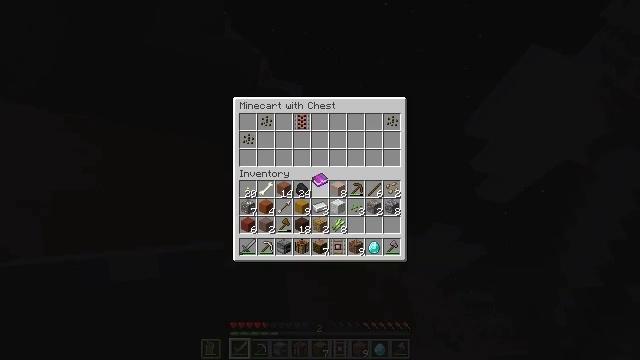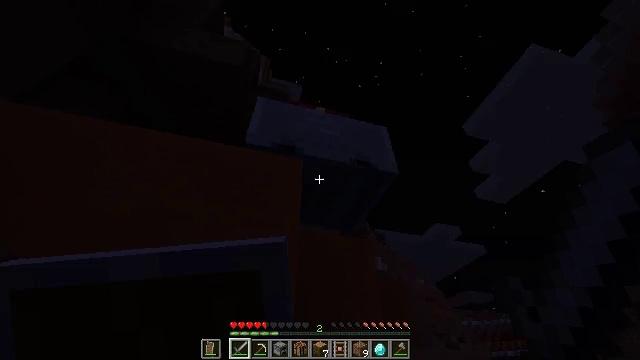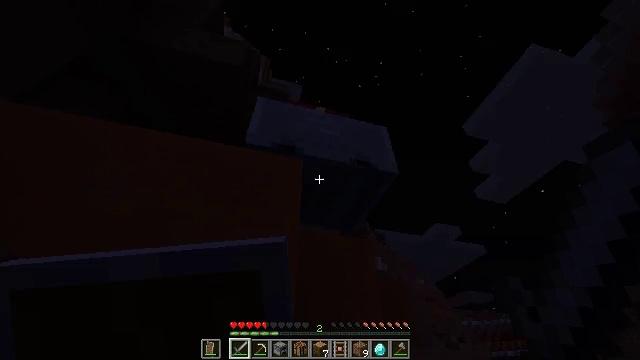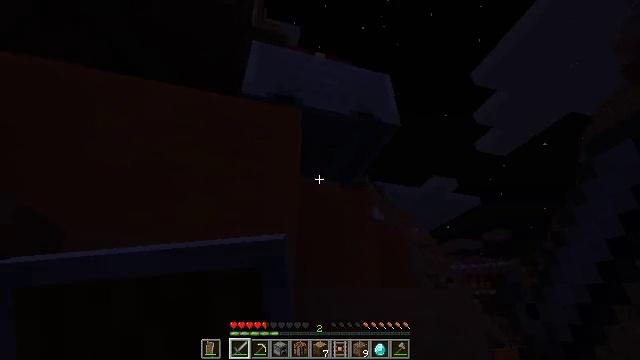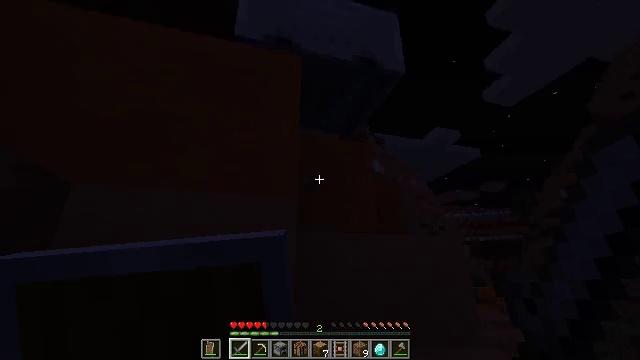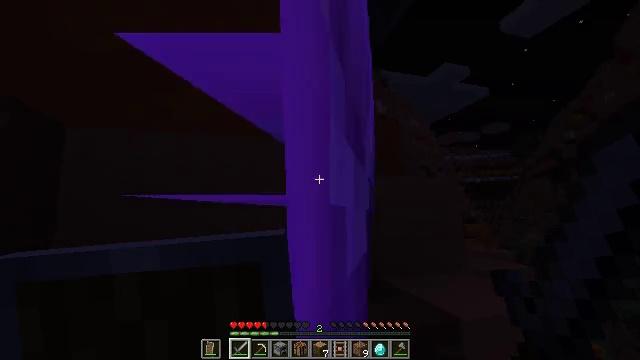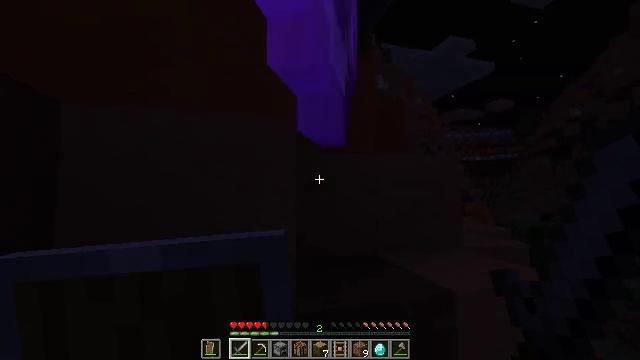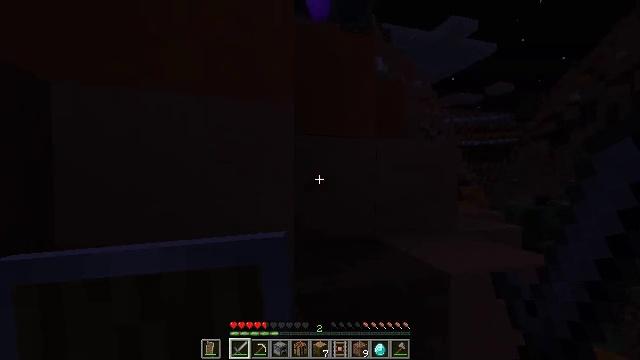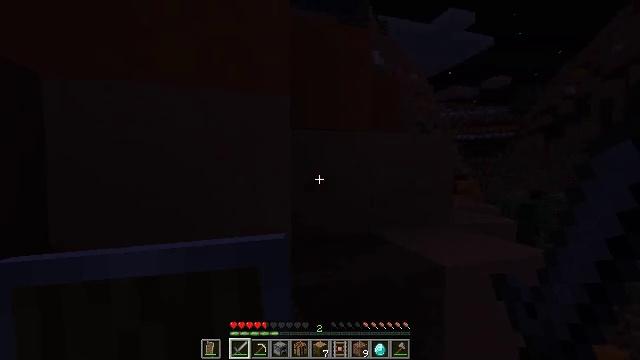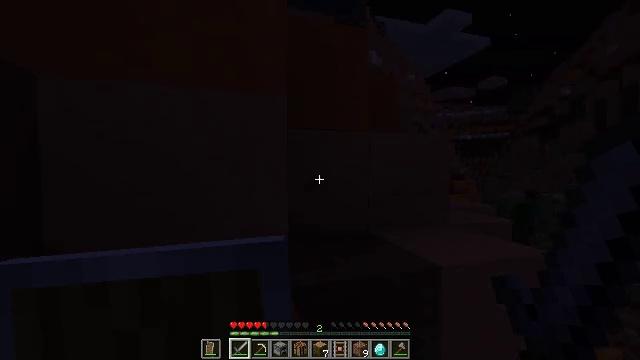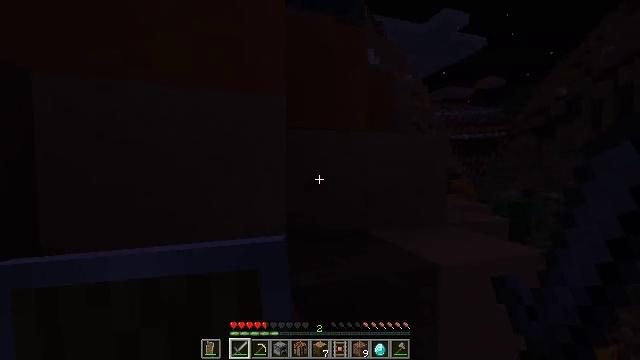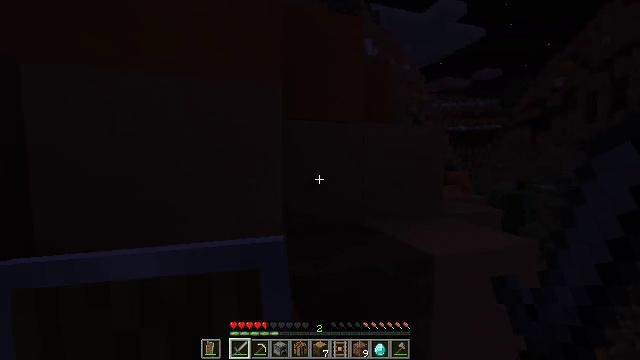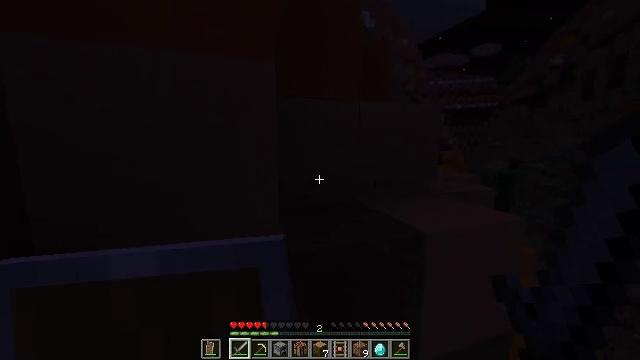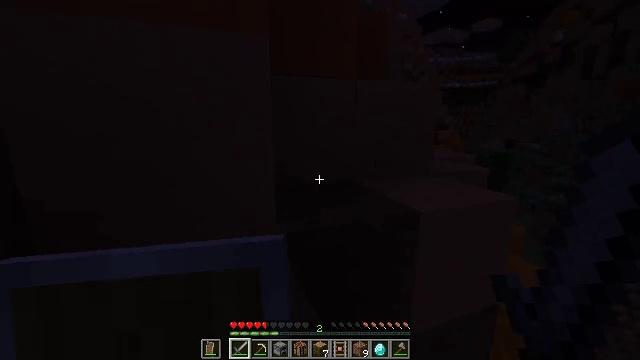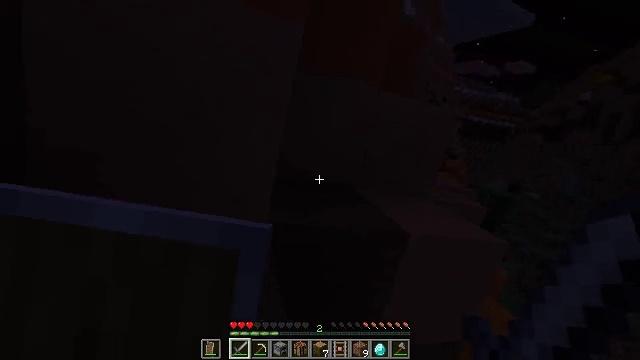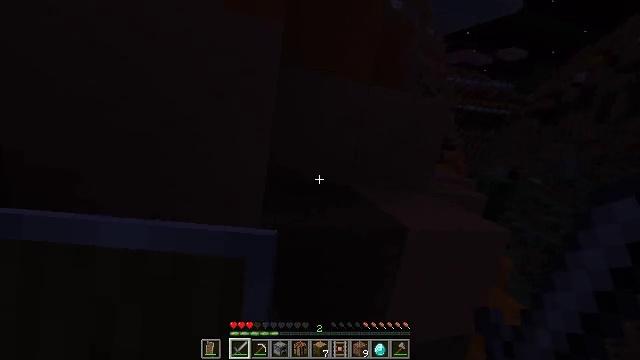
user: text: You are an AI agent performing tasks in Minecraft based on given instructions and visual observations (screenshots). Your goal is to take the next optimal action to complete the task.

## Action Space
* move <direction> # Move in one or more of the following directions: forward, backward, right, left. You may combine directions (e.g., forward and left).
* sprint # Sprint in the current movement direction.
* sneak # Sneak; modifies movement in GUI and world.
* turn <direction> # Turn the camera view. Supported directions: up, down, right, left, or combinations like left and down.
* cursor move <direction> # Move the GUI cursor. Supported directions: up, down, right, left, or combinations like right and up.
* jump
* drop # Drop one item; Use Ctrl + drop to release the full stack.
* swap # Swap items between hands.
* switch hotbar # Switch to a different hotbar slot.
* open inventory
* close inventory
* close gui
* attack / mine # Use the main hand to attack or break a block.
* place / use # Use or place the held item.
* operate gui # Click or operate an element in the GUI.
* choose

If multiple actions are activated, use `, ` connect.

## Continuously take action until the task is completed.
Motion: motion action
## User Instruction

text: Digging brown terracotta from a structure.
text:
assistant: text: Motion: no_op
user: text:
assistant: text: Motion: close gui
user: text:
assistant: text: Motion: turn down, open inventory
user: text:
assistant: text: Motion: turn down
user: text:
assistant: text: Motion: turn down
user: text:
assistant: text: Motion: turn down
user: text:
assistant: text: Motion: turn down
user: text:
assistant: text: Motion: turn down
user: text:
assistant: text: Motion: no_op
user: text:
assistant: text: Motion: no_op
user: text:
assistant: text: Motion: turn down
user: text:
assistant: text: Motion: turn right and down
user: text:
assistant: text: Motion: turn down
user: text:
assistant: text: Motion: no_op
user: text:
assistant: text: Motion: no_op
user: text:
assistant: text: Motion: turn up
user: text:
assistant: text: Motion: turn up
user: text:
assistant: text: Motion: move forward, turn up
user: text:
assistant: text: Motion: move forward, jump
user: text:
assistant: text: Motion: move forward, jump
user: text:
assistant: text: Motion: move forward, turn down, jump
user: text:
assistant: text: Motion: move forward, turn down, jump
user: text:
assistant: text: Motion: move forward, turn down, jump
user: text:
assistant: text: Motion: move forward, jump
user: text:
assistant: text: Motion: move forward, sprint, jump
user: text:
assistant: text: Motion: move forward, sprint, turn down, jump
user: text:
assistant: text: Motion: move forward, sprint, turn down, jump
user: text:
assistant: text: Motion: move forward, sprint, turn down, jump
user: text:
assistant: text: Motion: move forward, sprint, turn down, jump
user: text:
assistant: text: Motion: move forward, sprint, turn right, jump